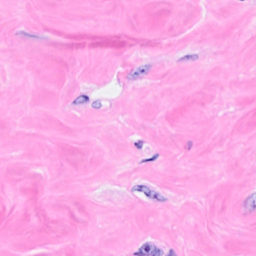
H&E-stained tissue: Breast